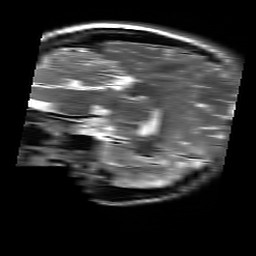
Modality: T2w
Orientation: sagittal
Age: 21
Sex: female
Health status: healthy
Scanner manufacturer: siemens
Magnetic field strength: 3 T
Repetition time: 4.01 s
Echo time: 0.116 s